Interaction volume radius: 5 \u00c5
Interaction volume height: 15 \u00c5
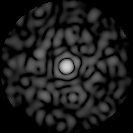
Disorder parameter: 0.8541